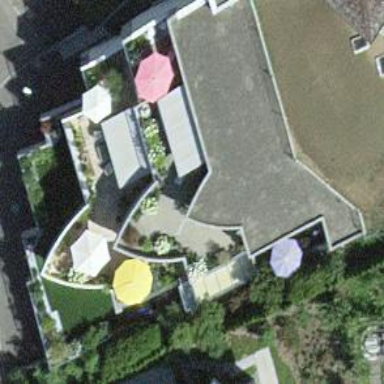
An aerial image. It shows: Terrace building.